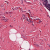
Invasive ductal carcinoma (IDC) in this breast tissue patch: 0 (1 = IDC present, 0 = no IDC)